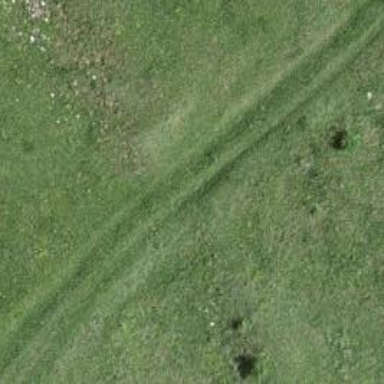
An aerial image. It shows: Path on the ground.